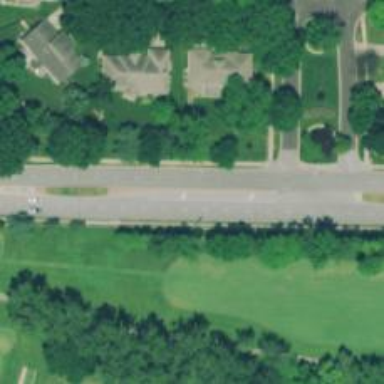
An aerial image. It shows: Road with left marking.